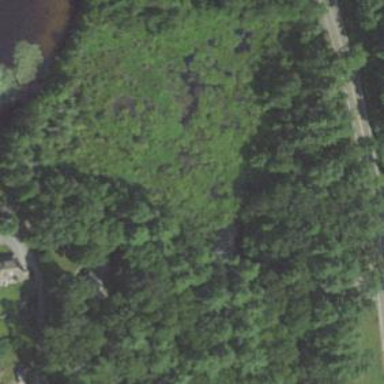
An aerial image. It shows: Marsh wetland.